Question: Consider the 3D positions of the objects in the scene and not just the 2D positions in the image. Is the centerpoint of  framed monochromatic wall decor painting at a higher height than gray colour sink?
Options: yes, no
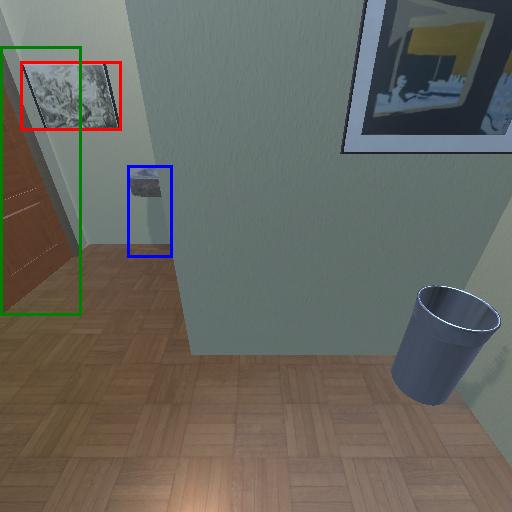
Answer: yes